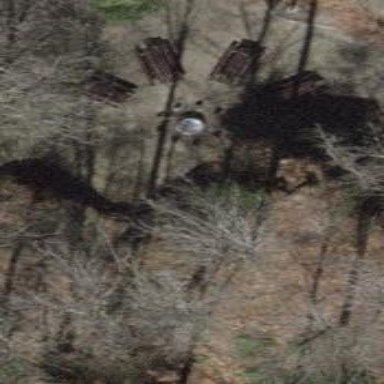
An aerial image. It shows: BBQ amenity.